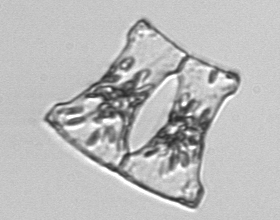
Label: Eucampia